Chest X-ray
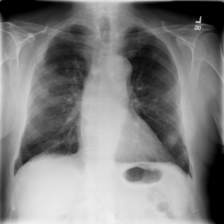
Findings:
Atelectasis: negative
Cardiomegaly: negative
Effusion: negative
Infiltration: positive
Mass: negative
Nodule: negative
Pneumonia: negative
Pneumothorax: negative
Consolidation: negative
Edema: negative
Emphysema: positive
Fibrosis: negative
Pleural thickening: negative
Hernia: negative